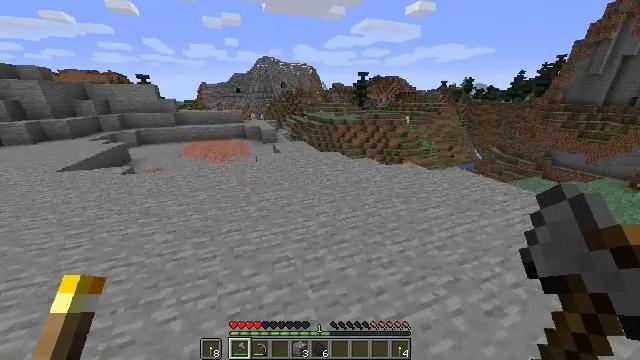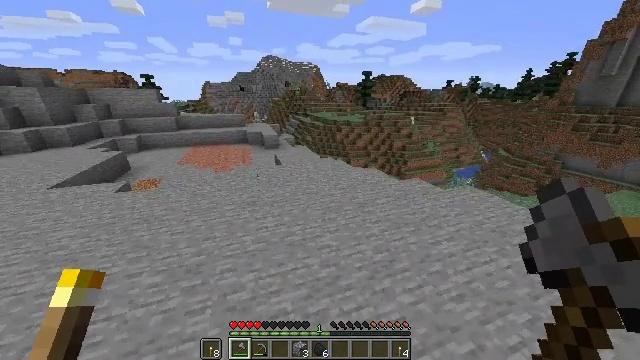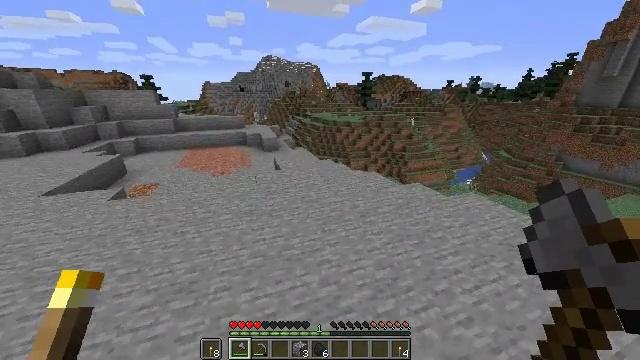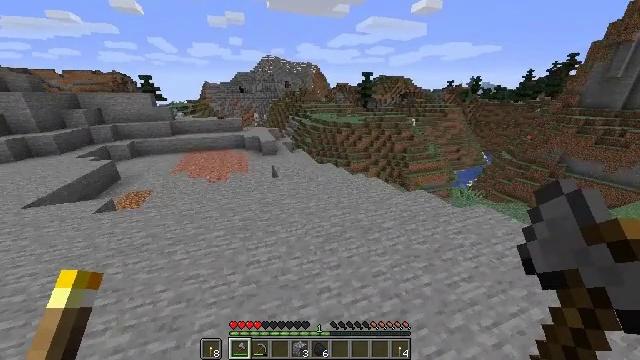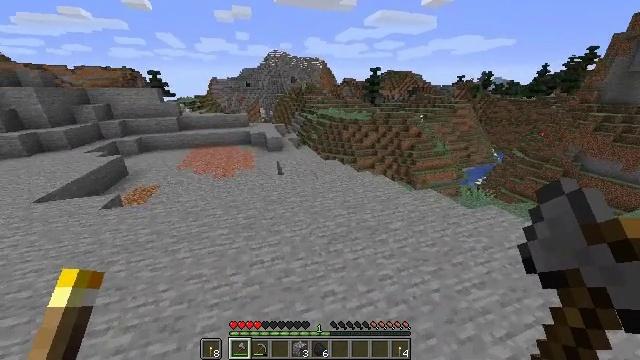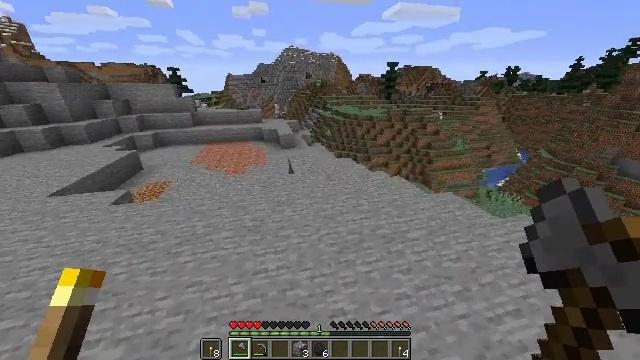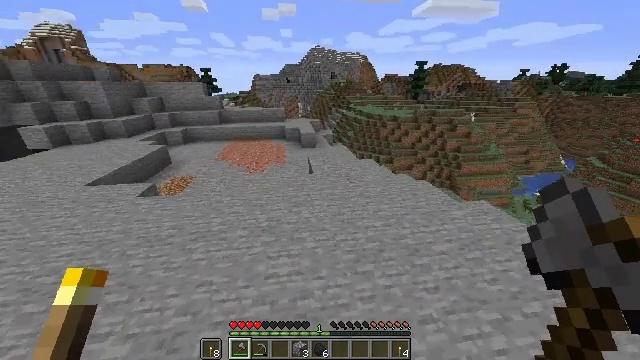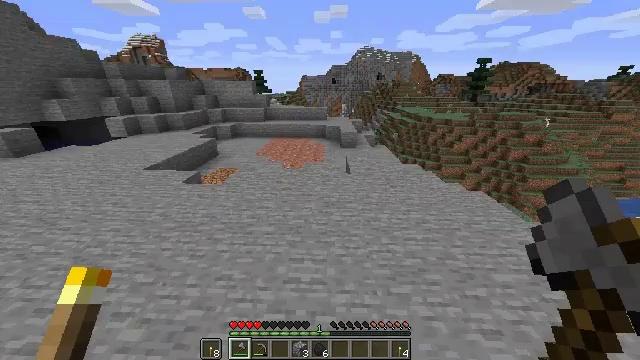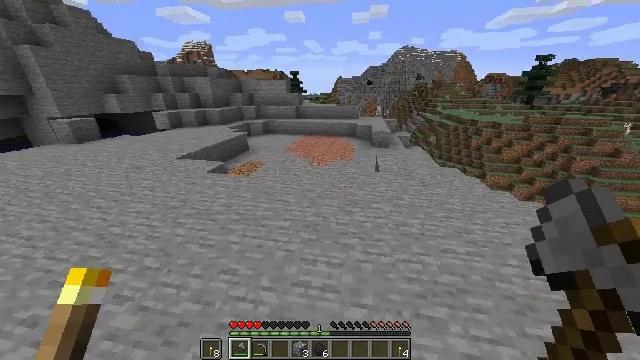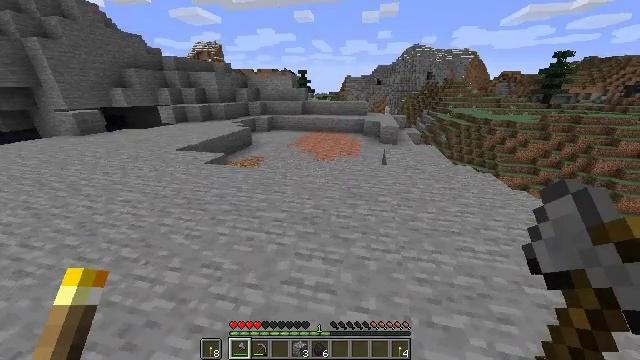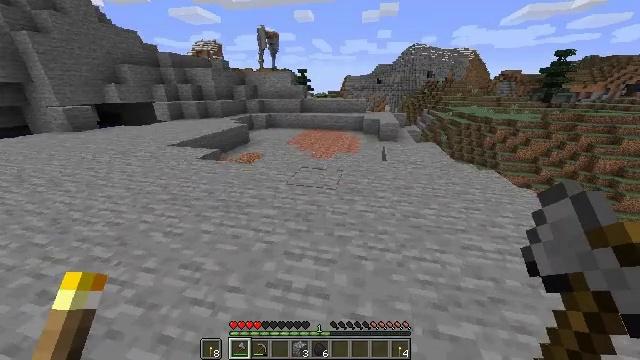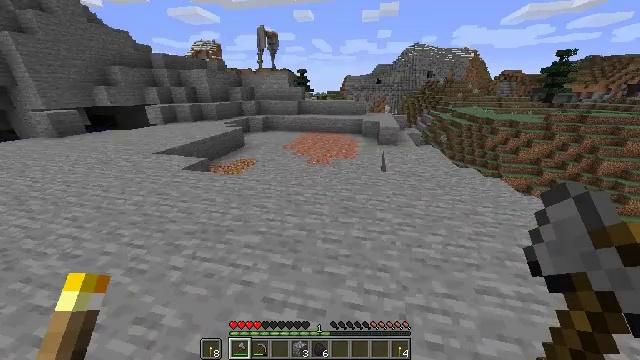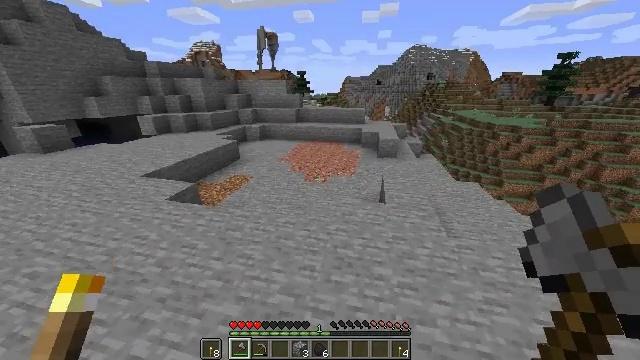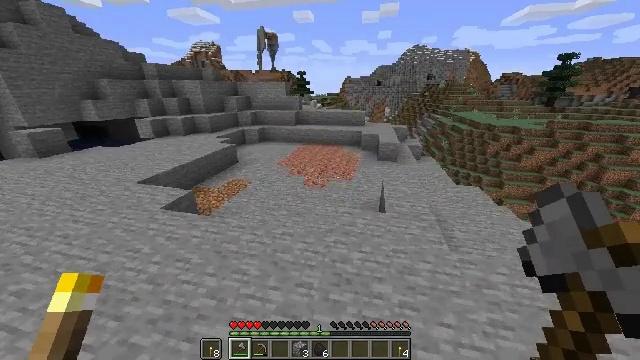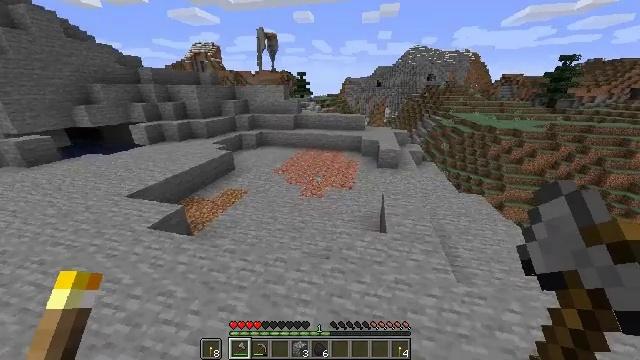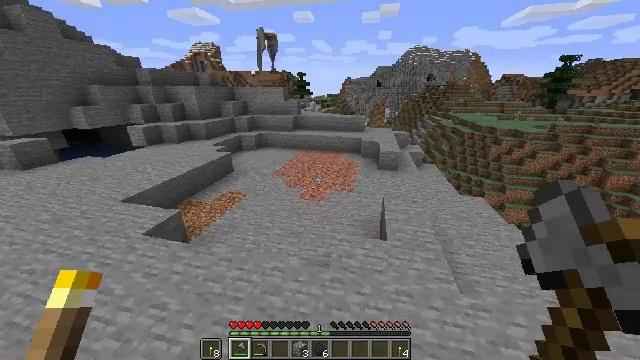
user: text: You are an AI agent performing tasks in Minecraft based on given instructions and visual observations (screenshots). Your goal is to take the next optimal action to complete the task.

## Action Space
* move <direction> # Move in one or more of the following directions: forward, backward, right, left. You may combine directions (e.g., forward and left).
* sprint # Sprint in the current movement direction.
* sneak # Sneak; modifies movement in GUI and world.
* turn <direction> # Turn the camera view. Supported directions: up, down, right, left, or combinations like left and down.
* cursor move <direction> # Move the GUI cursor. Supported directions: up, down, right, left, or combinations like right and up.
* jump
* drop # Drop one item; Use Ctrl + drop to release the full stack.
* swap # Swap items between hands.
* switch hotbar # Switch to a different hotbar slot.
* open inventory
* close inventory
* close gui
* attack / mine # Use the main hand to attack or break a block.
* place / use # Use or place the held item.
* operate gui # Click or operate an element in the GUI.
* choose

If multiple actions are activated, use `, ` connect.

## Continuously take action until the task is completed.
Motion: motion action
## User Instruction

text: Hunt a cow.
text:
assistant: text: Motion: move forward, sprint, jump
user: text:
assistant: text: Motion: move forward, sprint, jump
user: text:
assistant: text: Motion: move forward, sprint, jump
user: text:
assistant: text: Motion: move forward, sprint, turn left and down, jump
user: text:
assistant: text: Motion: move forward, sprint, turn left, jump
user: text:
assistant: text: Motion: move forward, turn left, jump
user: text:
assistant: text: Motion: move forward, turn left, jump
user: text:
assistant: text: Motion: move forward, turn left, jump
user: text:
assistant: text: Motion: move forward, turn left, jump
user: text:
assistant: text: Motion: move forward, jump
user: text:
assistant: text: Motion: move forward, jump
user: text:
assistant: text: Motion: move forward, jump
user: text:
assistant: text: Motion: move forward, jump
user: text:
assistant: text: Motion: move forward, jump
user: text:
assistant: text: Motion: move forward, sprint, jump
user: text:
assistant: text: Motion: move forward, sprint, jump
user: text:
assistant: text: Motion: move forward, sprint, jump
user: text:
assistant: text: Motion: move forward, sprint, jump
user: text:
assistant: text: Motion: move forward, sprint, jump
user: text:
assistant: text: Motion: move forward, sprint, jump
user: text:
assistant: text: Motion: move forward, sprint, jump
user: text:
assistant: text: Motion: move forward, sprint, jump
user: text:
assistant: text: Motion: move forward, sprint, jump
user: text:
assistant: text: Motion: move forward, sprint, jump
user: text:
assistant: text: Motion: move forward, sprint, jump
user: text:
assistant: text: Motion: move forward, sprint, jump
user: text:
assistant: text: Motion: move forward, sprint, jump
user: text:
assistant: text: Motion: move forward, sprint, jump
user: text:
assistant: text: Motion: move forward, sprint, jump
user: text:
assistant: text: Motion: move forward, sprint, jump